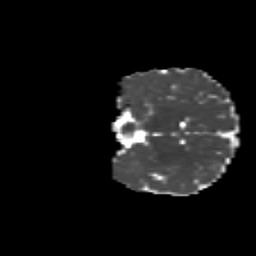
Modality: MD
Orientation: coronal
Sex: female
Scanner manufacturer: siemens
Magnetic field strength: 3 T
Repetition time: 5 s
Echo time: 0.071 s